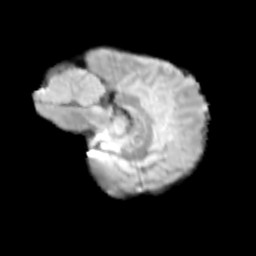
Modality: T2w
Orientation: sagittal
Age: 10
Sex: male
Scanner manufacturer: siemens
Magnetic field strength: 3 T
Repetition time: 3.8 s
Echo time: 0.07 s